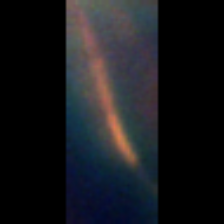
Taxon: Pennate
Group: Diatoms